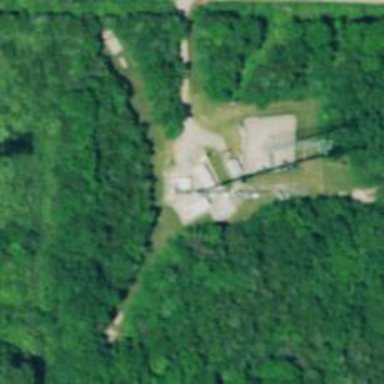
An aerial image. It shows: Man-made mast used for communication purposes.